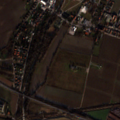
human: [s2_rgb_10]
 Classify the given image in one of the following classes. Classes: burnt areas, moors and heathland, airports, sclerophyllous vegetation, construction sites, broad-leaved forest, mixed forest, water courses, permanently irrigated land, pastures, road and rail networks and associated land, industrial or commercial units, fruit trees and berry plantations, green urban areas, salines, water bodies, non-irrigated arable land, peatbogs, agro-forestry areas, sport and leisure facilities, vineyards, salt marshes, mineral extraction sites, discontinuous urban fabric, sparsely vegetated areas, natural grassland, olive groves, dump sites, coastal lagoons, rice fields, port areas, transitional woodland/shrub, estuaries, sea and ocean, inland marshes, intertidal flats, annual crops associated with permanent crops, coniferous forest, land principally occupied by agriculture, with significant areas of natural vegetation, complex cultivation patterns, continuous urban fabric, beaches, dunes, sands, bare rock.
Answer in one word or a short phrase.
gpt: discontinuous urban fabric, industrial or commercial units, non-irrigated arable land, pastures, land principally occupied by agriculture, with significant areas of natural vegetation